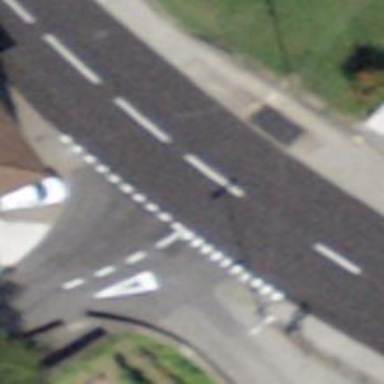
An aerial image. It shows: Set of steps on the road.